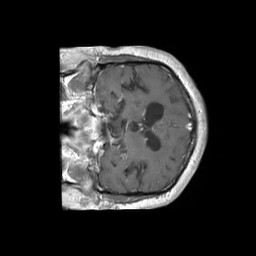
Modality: T1w
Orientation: coronal
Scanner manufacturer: philips
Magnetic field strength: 1.5 T
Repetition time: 0.55 s
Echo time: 0.0105 s